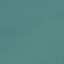
Label: SeaLake